Chest X-ray. View position: AP
Patient age: 52
Patient sex: M
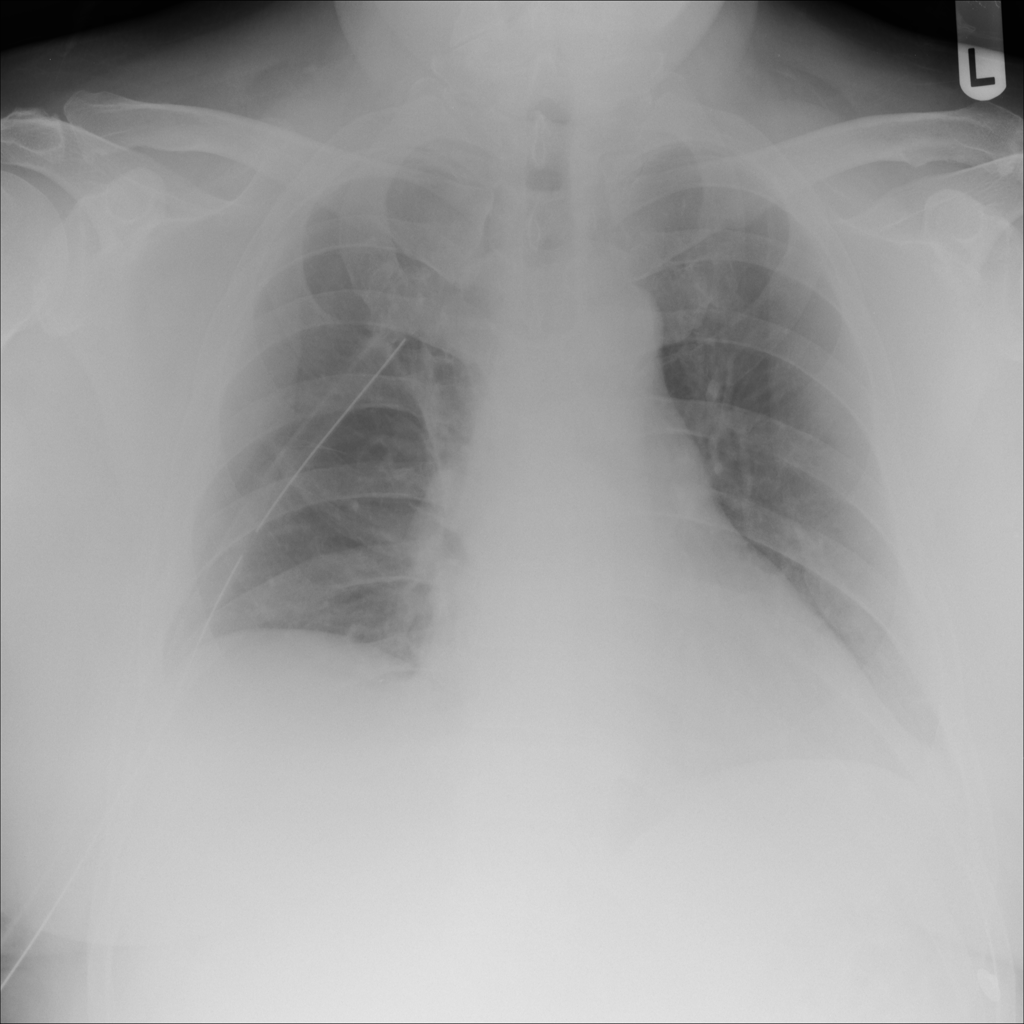
Finding: Pneumothorax